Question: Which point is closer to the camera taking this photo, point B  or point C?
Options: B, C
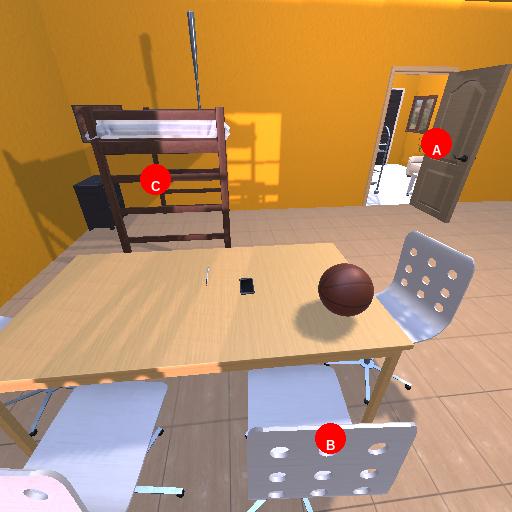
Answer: B